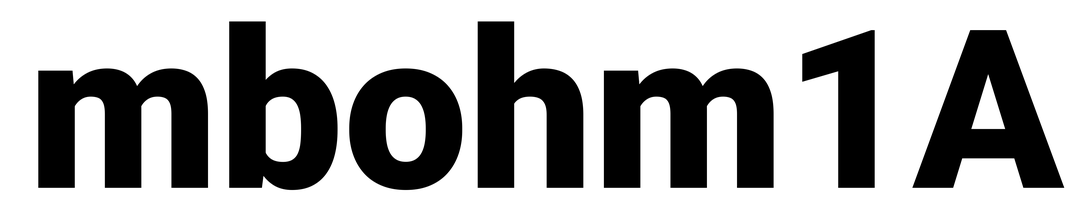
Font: Roboto_Black